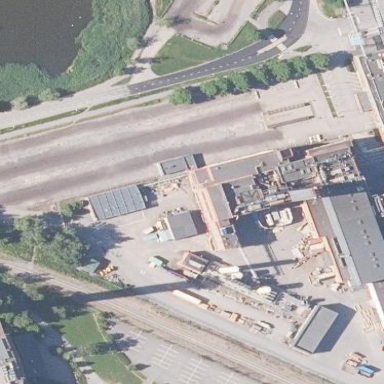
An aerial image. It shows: Industrial building.